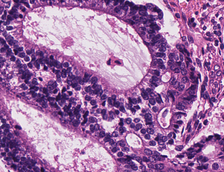
Tumor epithelial tissue: yes
Tumor-associated stroma tissue: yes
Normal tissue: no